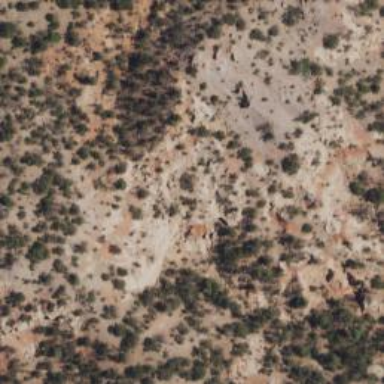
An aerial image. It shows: Patch of scrub vegetation.